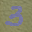
Label: 3